Aerial crown-view tile of a tropical tree (Barro Colorado Island, Panama), acquired 20250124:
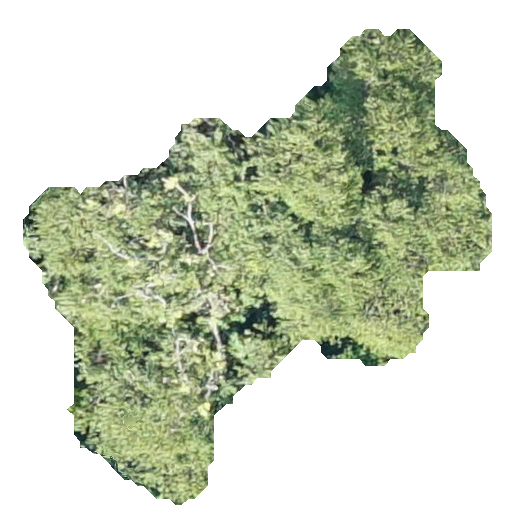
Species: Guazuma ulmifolia
GBIF accepted scientific name: Guazuma ulmifolia
Crown area: 173.62 m²